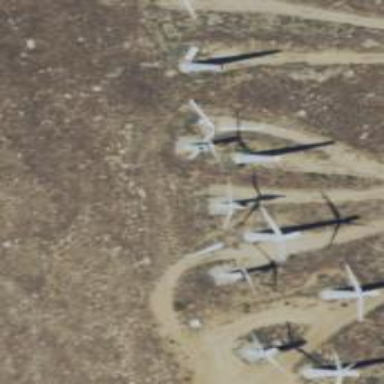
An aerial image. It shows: Horizontal axis wind turbine generating power from wind.